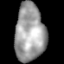
Tissue: lung
Cell type: Epithelial cells
Senescence score: 0.1935
Nuclear area (px): 1688
Mean DAPI intensity: 158.54